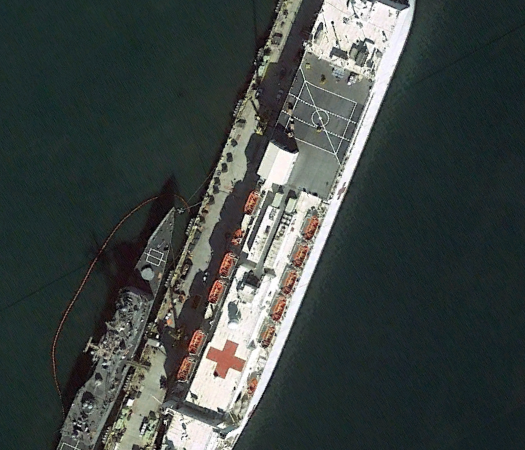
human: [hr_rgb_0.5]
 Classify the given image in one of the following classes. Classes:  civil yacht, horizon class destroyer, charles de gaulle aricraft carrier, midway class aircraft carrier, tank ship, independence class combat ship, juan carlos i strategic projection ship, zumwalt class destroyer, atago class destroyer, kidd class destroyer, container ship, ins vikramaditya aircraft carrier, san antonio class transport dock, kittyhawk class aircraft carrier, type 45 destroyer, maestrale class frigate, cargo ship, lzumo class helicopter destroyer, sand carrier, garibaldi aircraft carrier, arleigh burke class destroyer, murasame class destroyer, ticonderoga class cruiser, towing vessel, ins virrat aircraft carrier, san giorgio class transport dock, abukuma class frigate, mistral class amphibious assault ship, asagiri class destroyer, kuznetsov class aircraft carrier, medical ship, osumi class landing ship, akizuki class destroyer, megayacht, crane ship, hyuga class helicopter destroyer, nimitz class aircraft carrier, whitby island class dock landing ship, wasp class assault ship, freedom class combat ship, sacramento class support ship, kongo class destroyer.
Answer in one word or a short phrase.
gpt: Medical ship